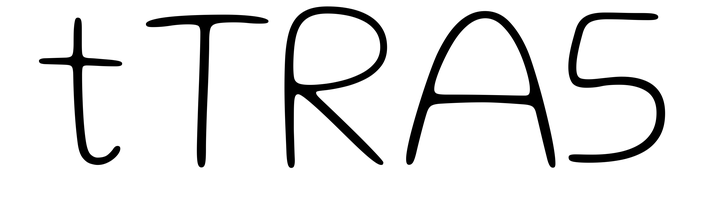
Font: Gluten_Thin